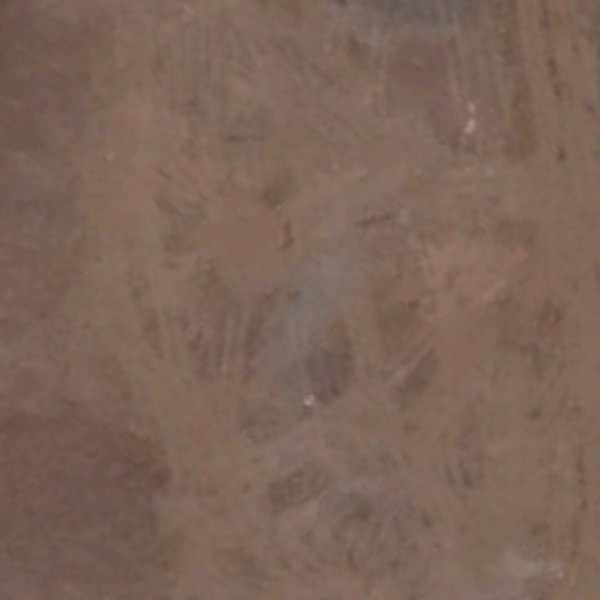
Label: BareLand